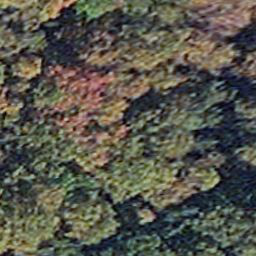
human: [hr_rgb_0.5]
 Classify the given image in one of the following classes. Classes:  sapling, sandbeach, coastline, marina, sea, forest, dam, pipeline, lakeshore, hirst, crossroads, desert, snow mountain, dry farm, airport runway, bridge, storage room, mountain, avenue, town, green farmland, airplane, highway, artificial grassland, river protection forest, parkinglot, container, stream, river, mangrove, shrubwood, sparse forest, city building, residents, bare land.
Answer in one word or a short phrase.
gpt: mangrove